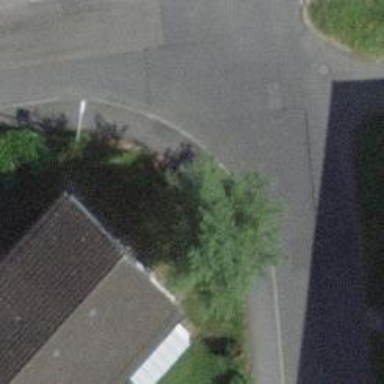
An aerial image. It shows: Sidewalk.